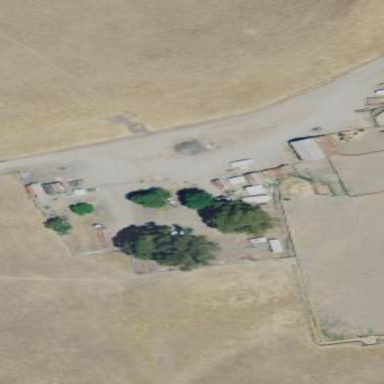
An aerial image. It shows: Farmyard area.